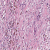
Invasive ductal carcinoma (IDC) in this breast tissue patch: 0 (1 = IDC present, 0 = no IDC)